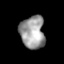
Tissue: lung
Cell type: Epithelial cells
Senescence score: 0.132
Nuclear area (px): 782
Mean DAPI intensity: 156.963